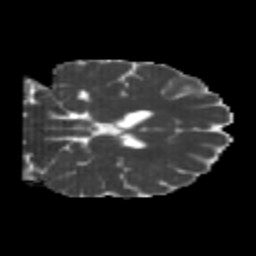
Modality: MD
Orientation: coronal
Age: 24
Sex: male
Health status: healthy
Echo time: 0.074 s